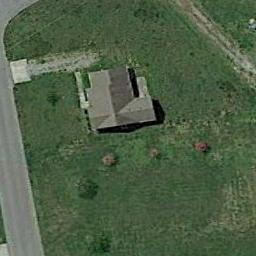
Label: residential